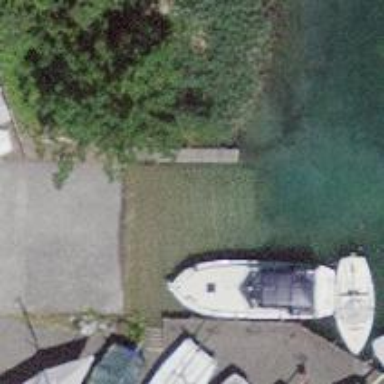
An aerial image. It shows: Slipway on leisure land.